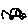
Label: car